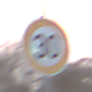
Verkehrszeichen: Geschwindigkeit30
Umgebung: Outdoor, Nature
Tageszeit: SunriseSunset
Wetter: Clear
Licht: Natural
Jahreszeit: NotSpecified
Kontrast: LowContrast